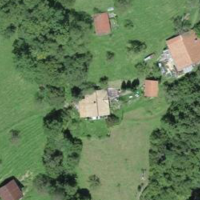
EUNIS habitat code: 44
Species observed at this site:
Omocestus rufipes